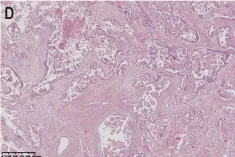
Hematoxylin and Eosin (H&E) staining, immunostaining of TTF1 and GATA3 of the two cases. Case1 showed well differentiated tubules infiltrating into the corpus. The tumor in Case2 presented irregular ducts with papillae in the dilated lumen.
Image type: pathology (h&e)